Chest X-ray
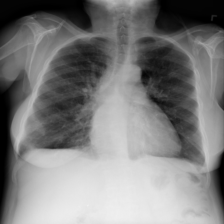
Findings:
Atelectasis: negative
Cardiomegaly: negative
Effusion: negative
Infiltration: positive
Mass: negative
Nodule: negative
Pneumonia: negative
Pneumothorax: negative
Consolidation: negative
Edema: negative
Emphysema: negative
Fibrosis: negative
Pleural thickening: negative
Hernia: negative